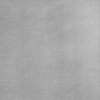
Label: dusty